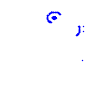
Particle: electron